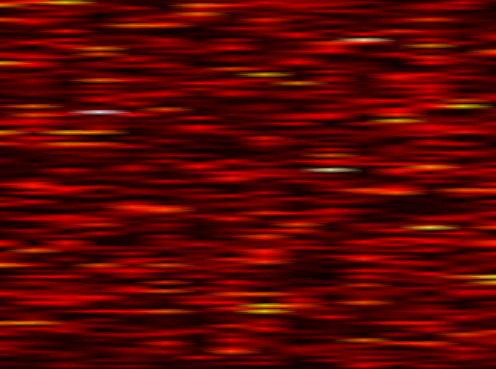
Label: UFMC